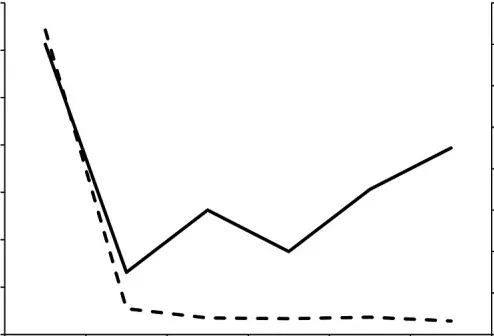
Marked reduction in urine copper and stabilization of serum ceruloplasmin with copper chelation.
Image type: chart (chart)